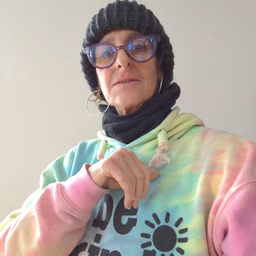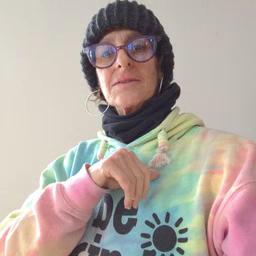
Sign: pig